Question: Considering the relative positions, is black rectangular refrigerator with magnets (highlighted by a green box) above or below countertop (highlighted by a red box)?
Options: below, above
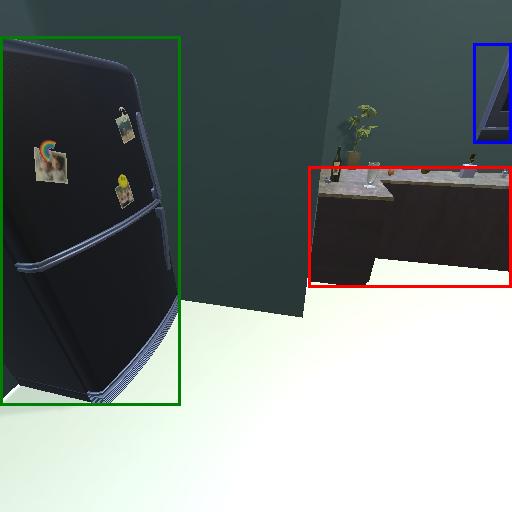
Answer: below